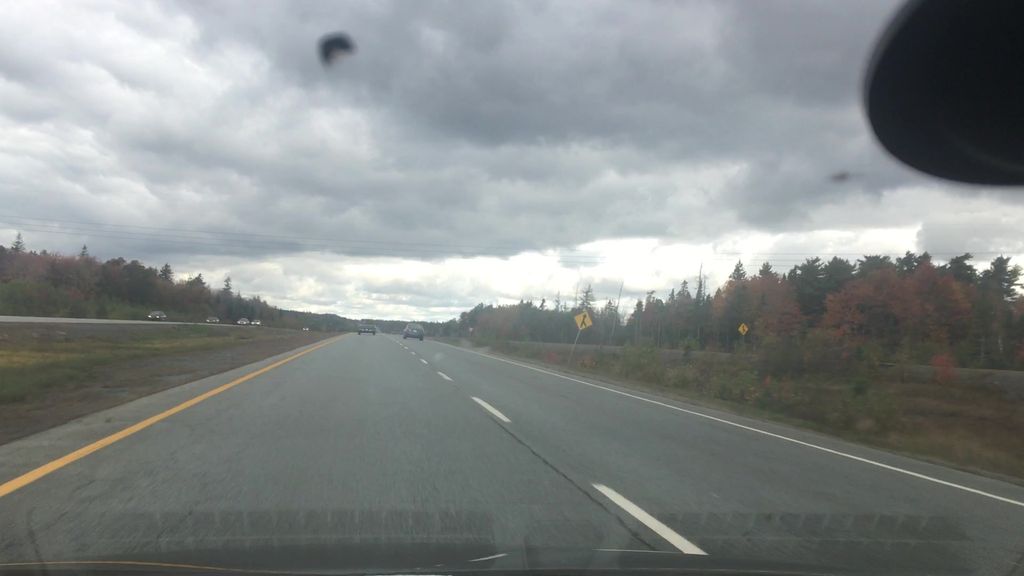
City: halifax